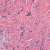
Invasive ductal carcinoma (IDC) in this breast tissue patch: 1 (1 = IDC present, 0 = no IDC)